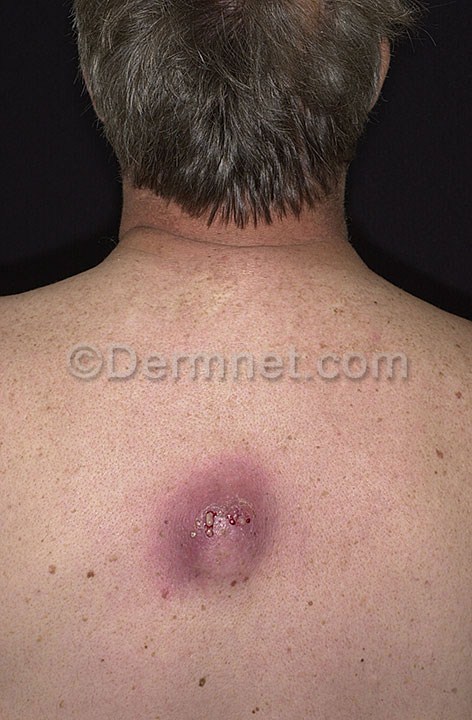
Disease: Seborrheic Keratoses and other Benign Tumors